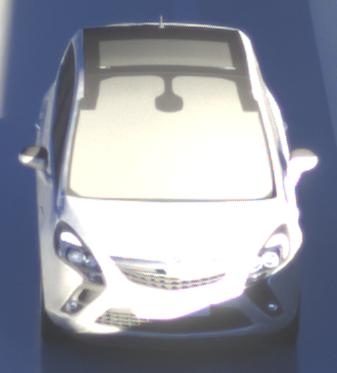
Make: Opel
Model: Zafira Tourer 1.8
Detailed model: Zafira (C) Tourer
Model produced from: 2012/01
Model produced until: 2015/06
Doors: 5
Color: white
Road condition: wet road
Daytime: sunrise or sunset
Contrast: high contrast